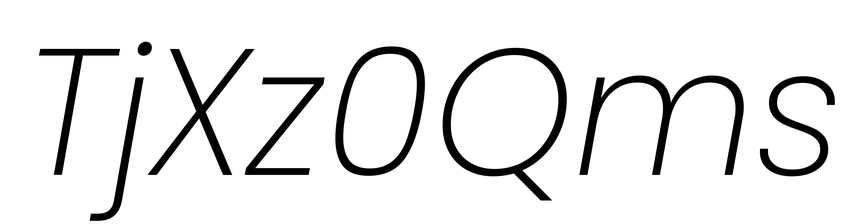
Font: Poppins-ExtraLightItalic